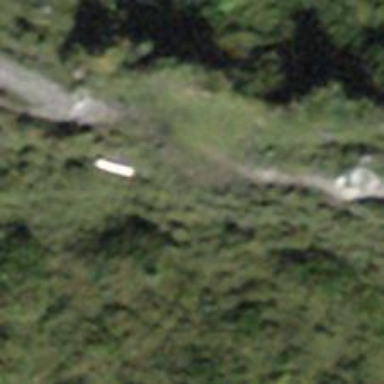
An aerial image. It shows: Bench.